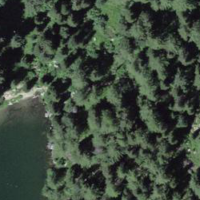
EUNIS habitat code: 43
Species observed at this site:
Lasiocampa quercus
Rana temporaria